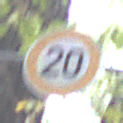
Verkehrszeichen: Geschwindigkeit20
Umgebung: Outdoor, Nature
Tageszeit: SunriseSunset
Wetter: NotSpecified
Licht: Natural
Jahreszeit: Autumn
Kontrast: MediumContrast